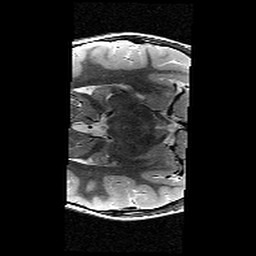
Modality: T2w
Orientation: axial
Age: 13
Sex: female
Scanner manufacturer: siemens
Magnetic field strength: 3 T
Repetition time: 9.23 s
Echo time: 0.067 s